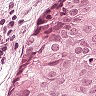
Metastatic tissue present: yes